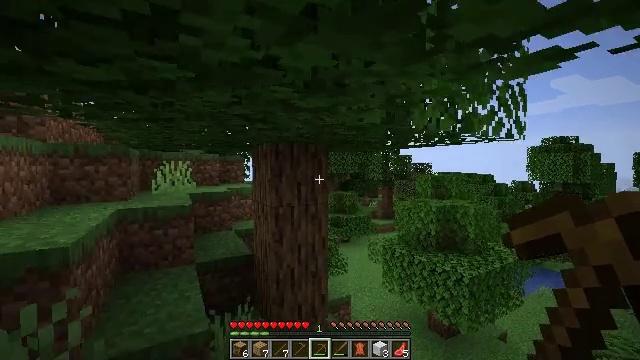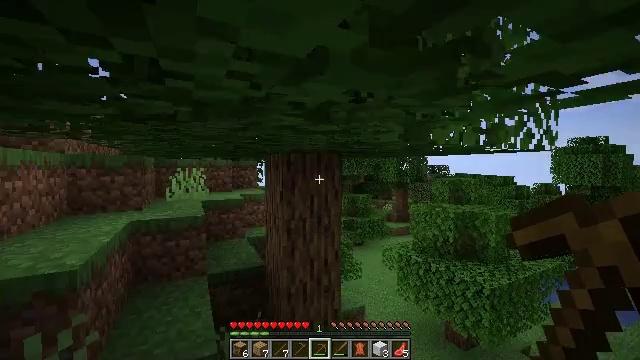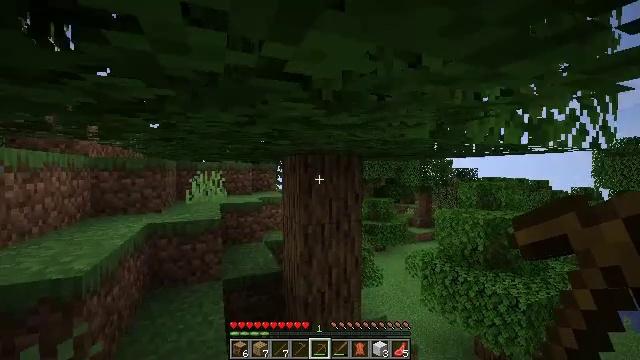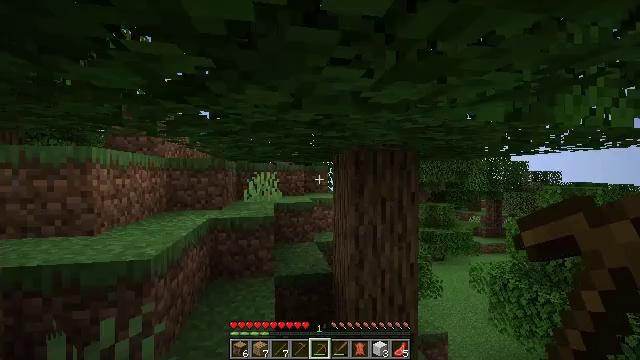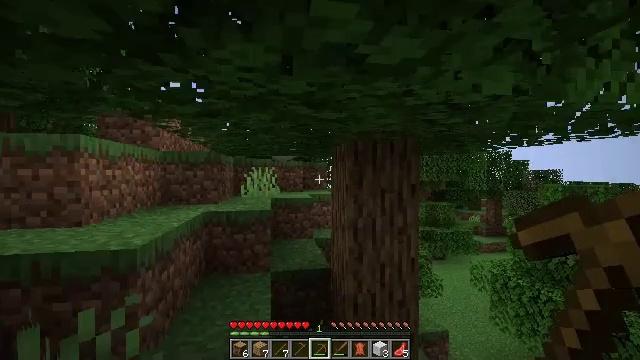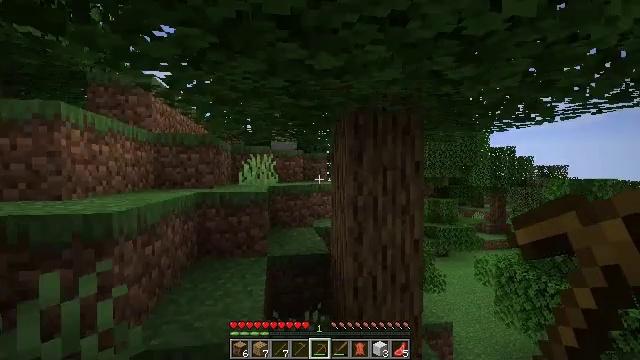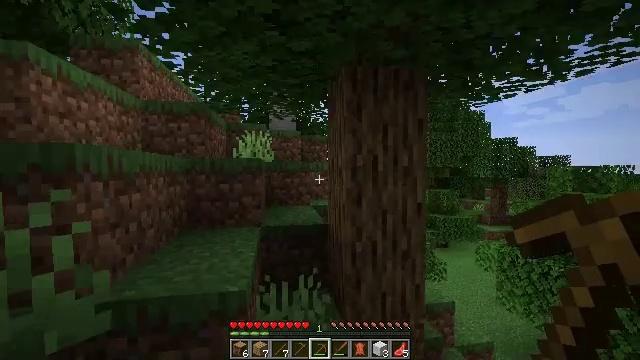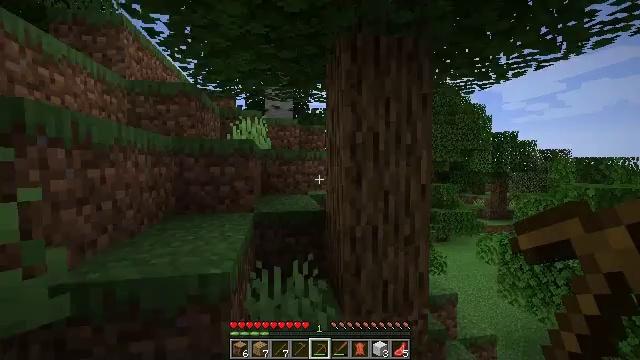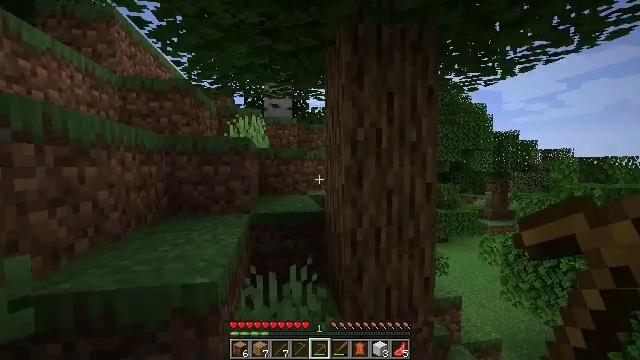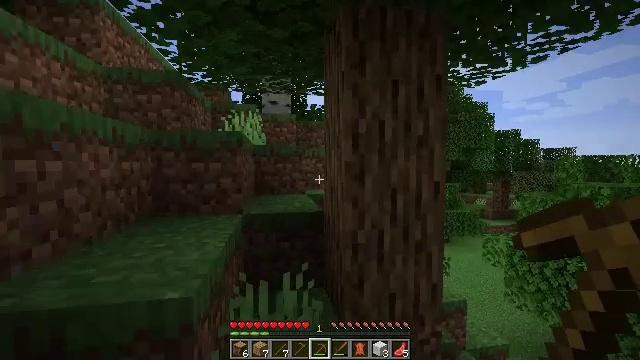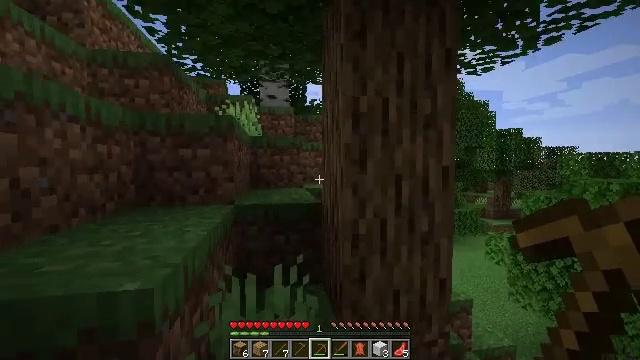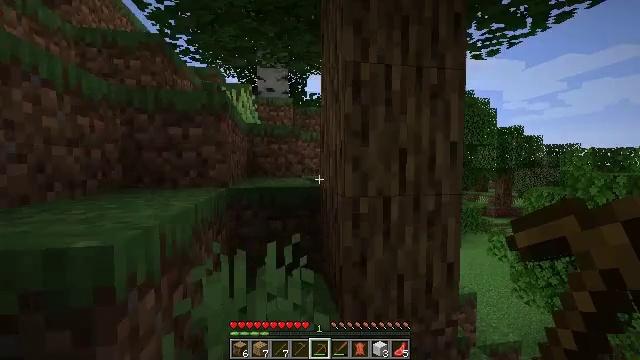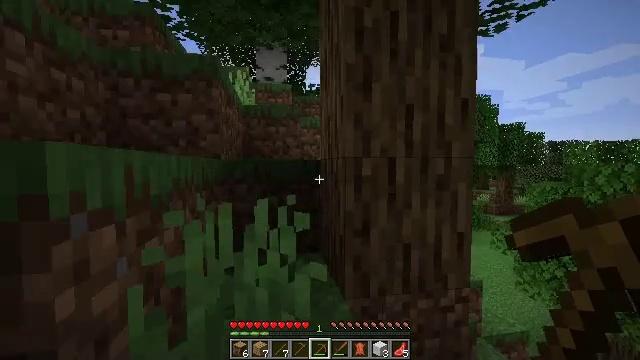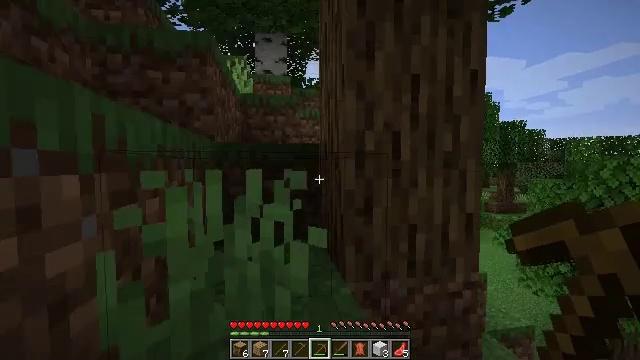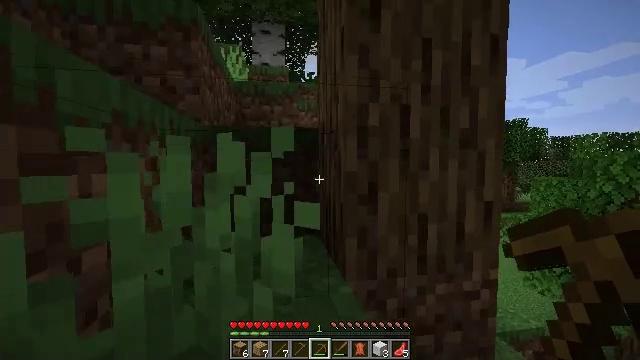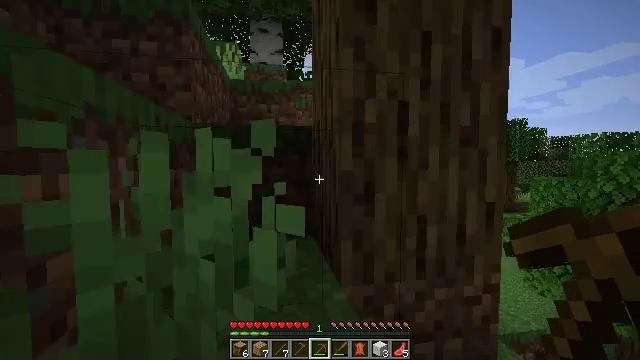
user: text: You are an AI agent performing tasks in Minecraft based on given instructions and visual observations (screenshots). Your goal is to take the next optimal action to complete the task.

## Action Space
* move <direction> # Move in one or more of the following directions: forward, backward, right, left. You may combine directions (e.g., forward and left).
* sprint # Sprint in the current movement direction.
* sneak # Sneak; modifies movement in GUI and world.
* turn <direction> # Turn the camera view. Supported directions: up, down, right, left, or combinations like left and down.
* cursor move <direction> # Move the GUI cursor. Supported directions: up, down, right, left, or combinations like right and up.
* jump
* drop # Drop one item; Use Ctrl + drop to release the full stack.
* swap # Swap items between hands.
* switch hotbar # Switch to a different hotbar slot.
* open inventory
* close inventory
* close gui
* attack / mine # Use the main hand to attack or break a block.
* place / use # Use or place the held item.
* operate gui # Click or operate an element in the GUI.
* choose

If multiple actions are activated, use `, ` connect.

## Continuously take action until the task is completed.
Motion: motion action
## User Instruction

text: Mine the oak log.
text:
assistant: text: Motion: move forward, turn left
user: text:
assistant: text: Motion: move forward, turn left
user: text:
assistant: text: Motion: move forward, turn left
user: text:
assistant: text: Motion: move forward
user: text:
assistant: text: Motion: move forward
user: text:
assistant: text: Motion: move forward, turn down
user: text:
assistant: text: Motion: move forward
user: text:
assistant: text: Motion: move forward
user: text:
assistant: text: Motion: move forward
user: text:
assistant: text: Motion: move forward
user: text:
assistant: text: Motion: move forward
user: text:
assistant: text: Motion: move forward
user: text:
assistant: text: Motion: move forward
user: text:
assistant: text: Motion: move forward
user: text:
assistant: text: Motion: move forward
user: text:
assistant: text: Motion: move forward
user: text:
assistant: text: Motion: move forward, turn right
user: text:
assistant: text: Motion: move forward, turn right
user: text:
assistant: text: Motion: move forward, turn right and up
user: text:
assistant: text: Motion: turn right and up
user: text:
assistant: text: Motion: turn right and up
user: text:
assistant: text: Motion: no_op
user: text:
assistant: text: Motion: no_op
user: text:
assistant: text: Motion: no_op
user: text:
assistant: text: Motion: attack / mine
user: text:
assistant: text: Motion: attack / mine
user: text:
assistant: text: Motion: attack / mine
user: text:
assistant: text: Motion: attack / mine
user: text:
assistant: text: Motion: turn left, attack / mine
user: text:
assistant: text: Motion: turn left, attack / mine